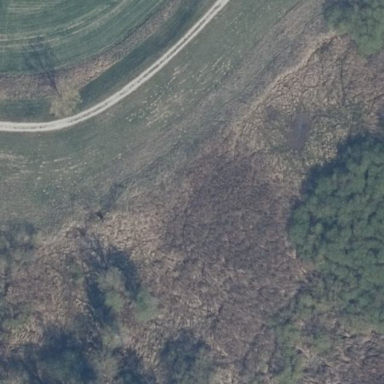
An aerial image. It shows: Wetland area characterized by wet meadow.